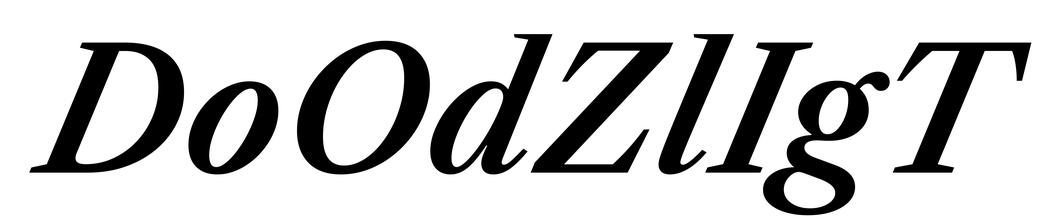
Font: LibreCaslonText-Italic_SemiBold_Italic